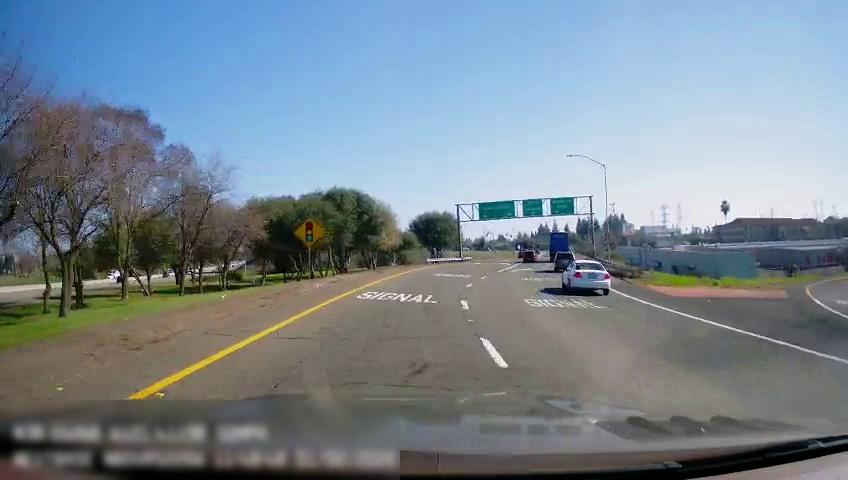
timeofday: Day
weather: Sunny
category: Drivable Space
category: Vehicles | Car
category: Vehicles | SUV
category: Vehicles | SUV
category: Vehicles | Truck
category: Vehicles | Truck
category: Lanes | Current Lane
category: Lanes | Alternate Lane
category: Lanes | Alternate Lane
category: Lanes | Alternate Lane
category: Traffic | Signs
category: Traffic | Signs
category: Traffic | Signs
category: Traffic | Signs
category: Traffic | Lights